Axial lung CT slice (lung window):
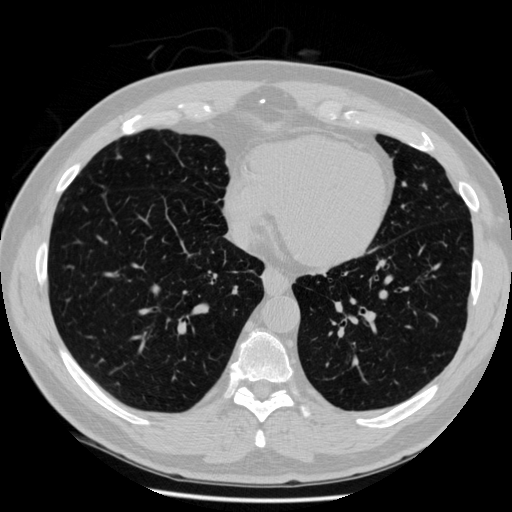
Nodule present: no